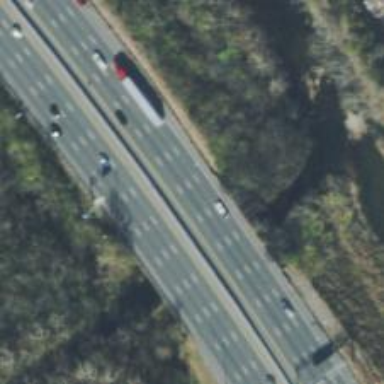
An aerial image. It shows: Bridge over motorway.